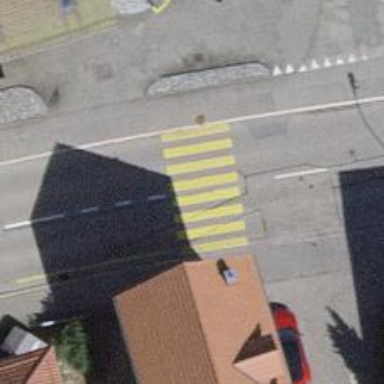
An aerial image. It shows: Uncontrolled zebra crossing with zebra markings.